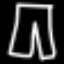
Label: pants